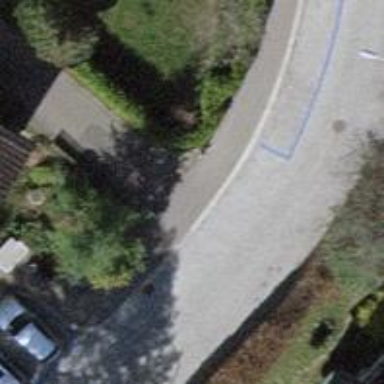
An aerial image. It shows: Unmarked crossing with traffic calming table on the road.